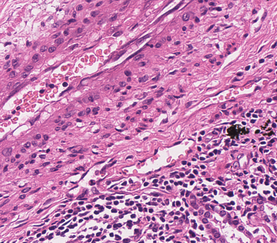
Tumor epithelial tissue: no
Tumor-associated stroma tissue: yes
Normal tissue: no